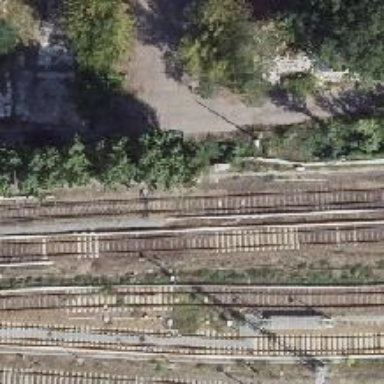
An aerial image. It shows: Railway switch with the turnout side on the left.